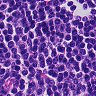
Metastatic tissue present: no